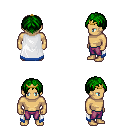
a pixel art fantasy rpg character, male body template, human, tanned skin, white trimmed cape, magenta pants, green parted hairstyle, gold tiara, four views (front, back, left, right), 2x2 character sprite sheet, small pixel art, hard edges, no anti-aliasing